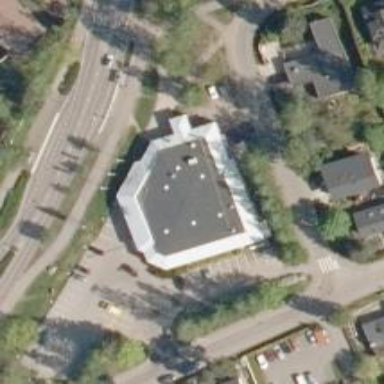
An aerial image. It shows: Post office.